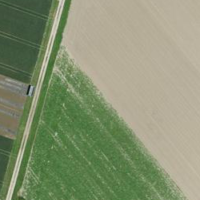
EUNIS habitat code: 52
Species observed at this site:
Cyperus esculentus